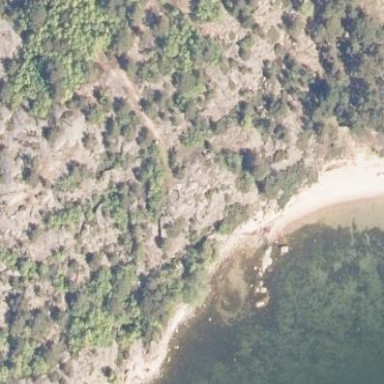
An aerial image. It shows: Beautiful beach with natural surroundings.